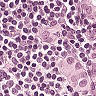
Metastatic tissue present: yes